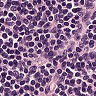
Metastatic tissue present: no